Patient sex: F
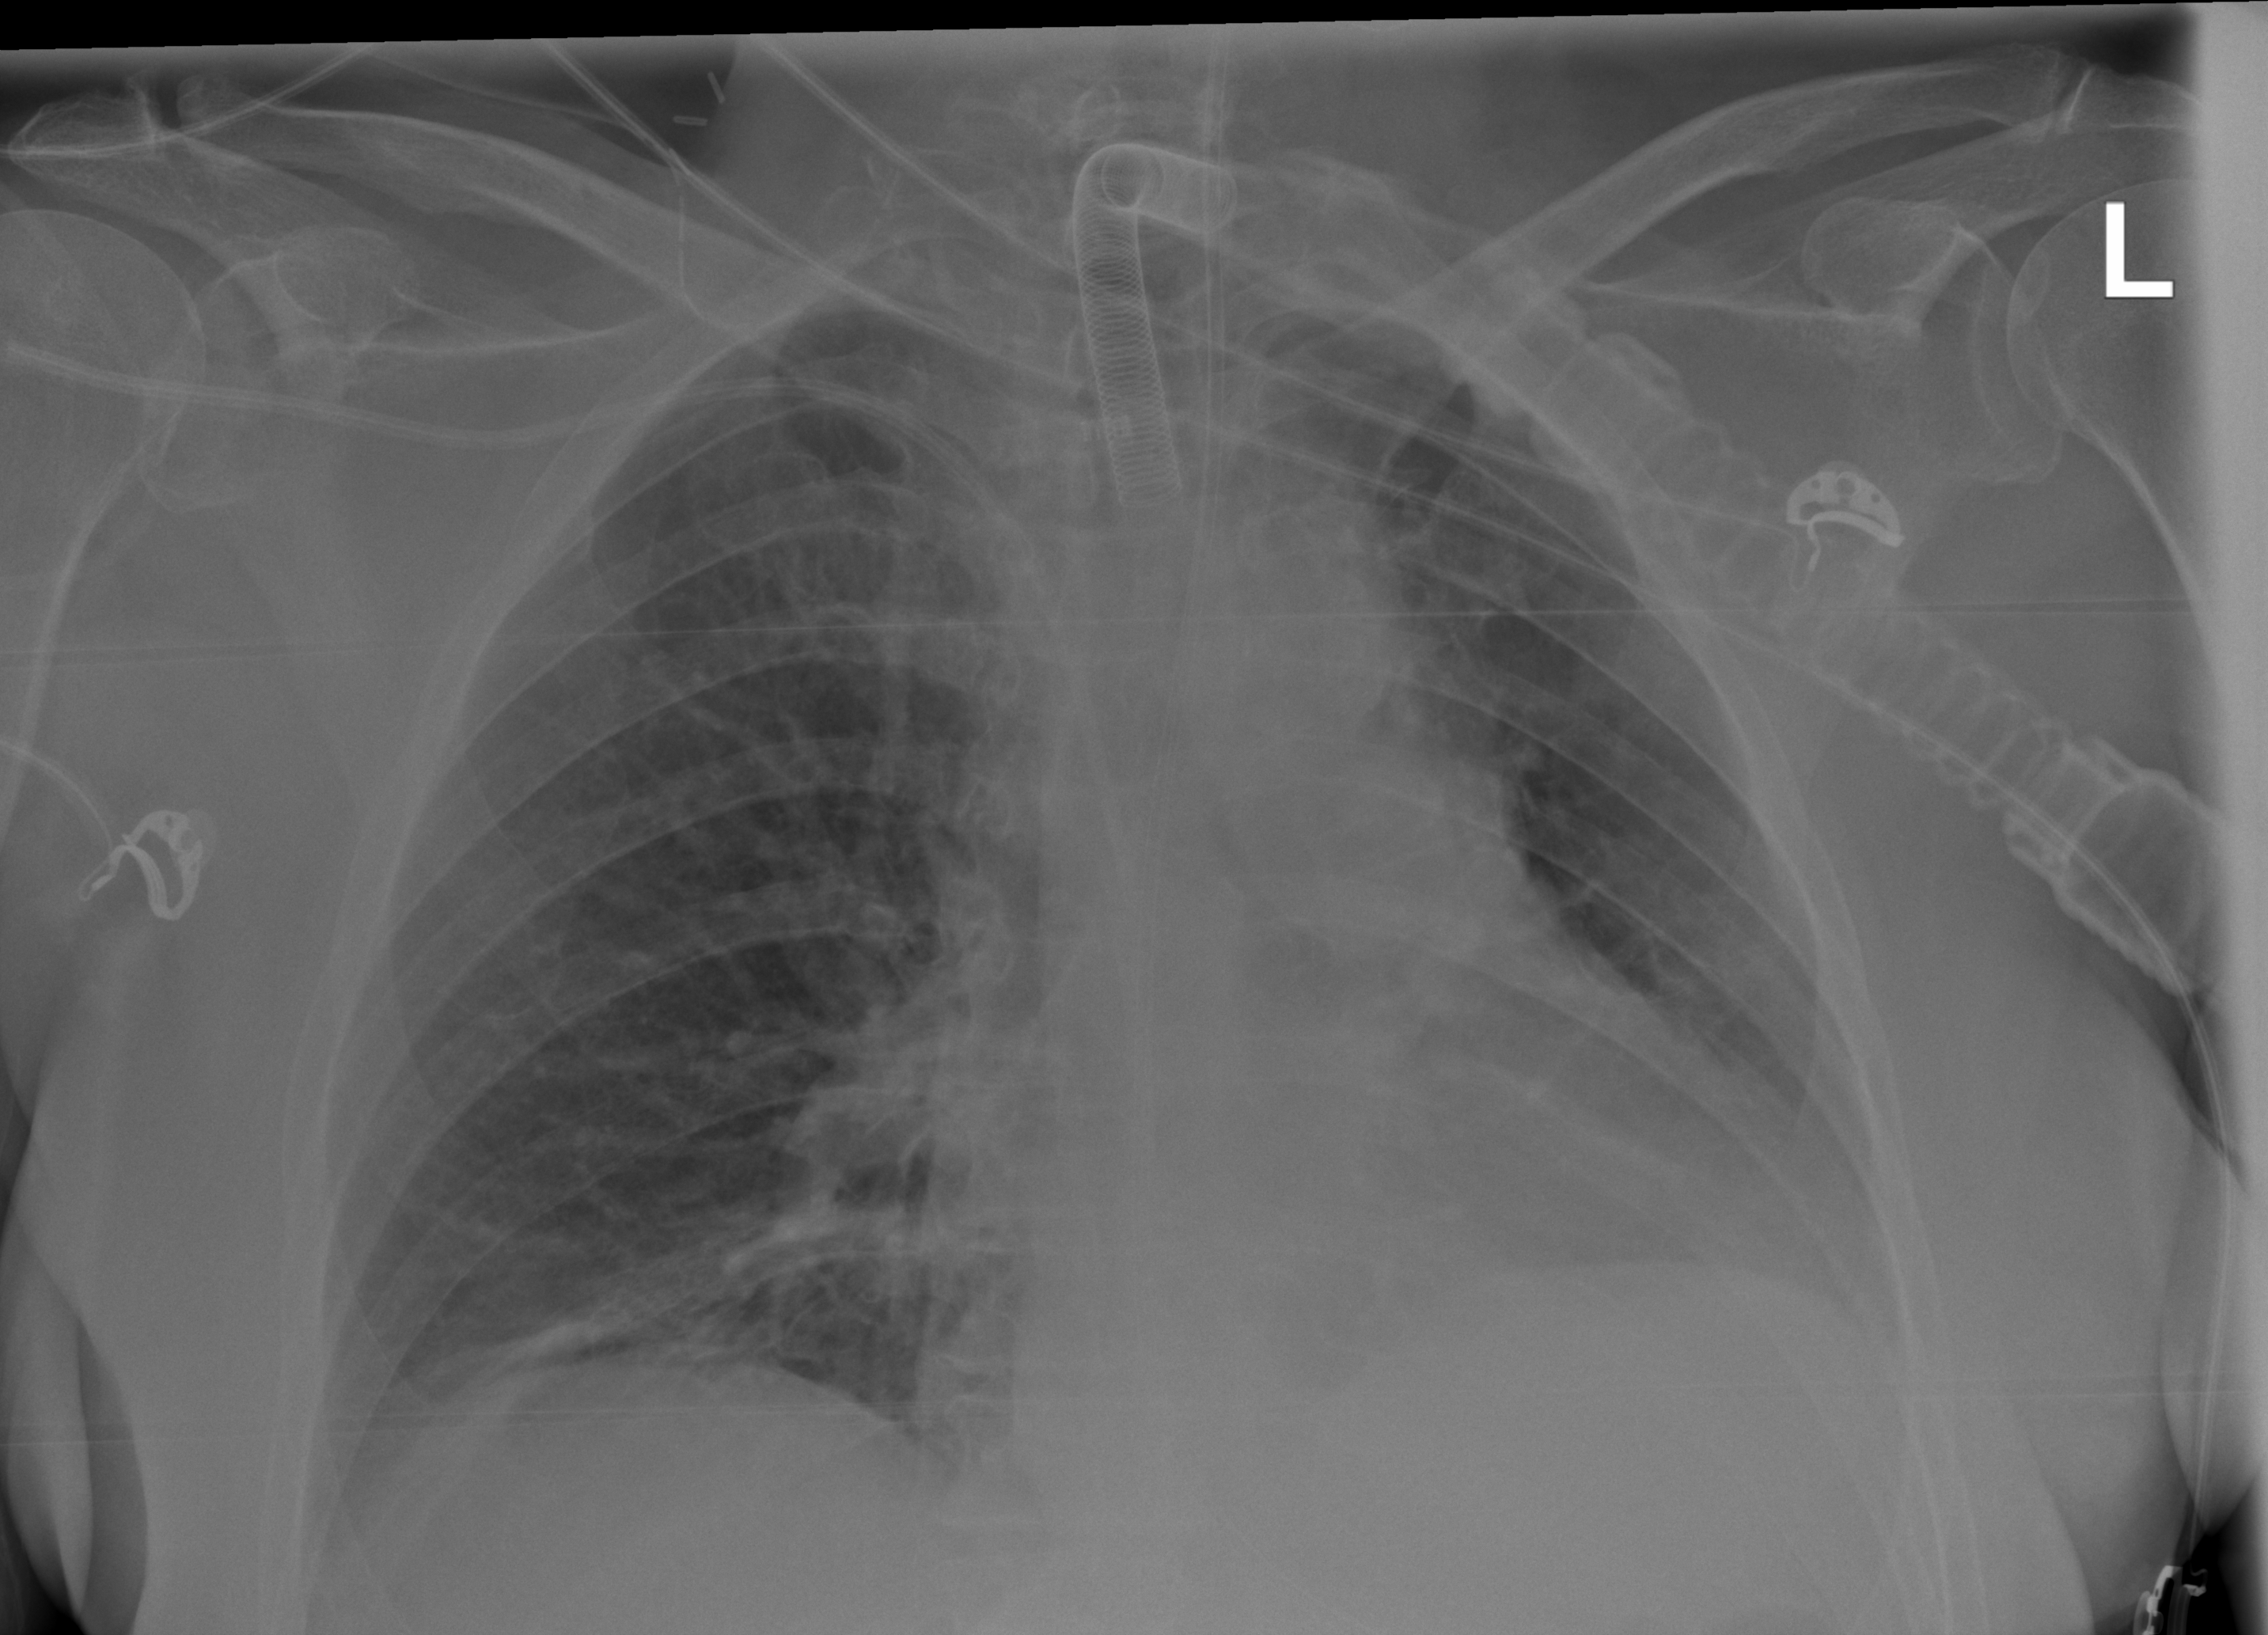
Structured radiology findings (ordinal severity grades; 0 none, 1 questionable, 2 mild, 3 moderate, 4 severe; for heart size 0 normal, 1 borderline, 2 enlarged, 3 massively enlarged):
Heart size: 0
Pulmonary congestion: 0
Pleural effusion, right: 0
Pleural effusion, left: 1
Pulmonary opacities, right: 0
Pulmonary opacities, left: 0
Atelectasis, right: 2
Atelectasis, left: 2